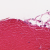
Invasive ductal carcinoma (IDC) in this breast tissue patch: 0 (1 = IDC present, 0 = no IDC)